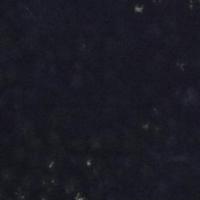
EUNIS habitat code: 43
Species observed at this site:
Cirsium heterophyllum